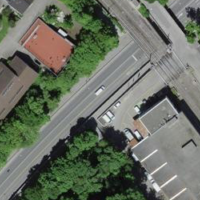
EUNIS habitat code: 54
Species observed at this site:
Acer campestre